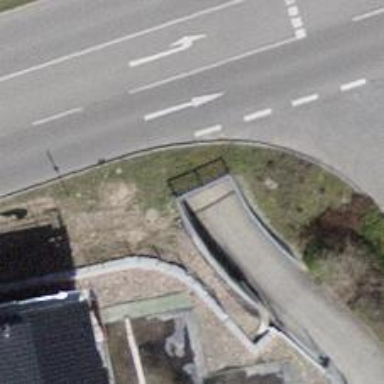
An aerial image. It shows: Footway tunnel.